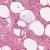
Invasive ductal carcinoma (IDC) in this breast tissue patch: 0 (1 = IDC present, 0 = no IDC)